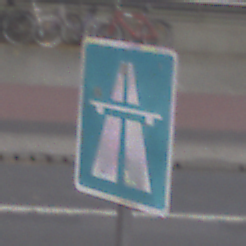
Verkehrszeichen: Autobahn
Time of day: MorningAfternoon
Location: Outdoor (Urban)
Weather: Overcast
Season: NotSpecified
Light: Natural